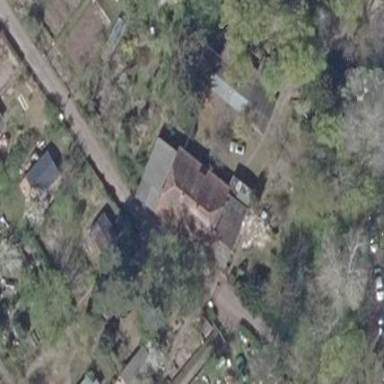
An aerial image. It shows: Detached building with half-hipped roof shape.